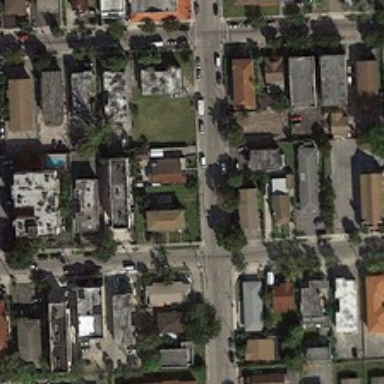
Many buildings and many green trees are in a dense residential area .